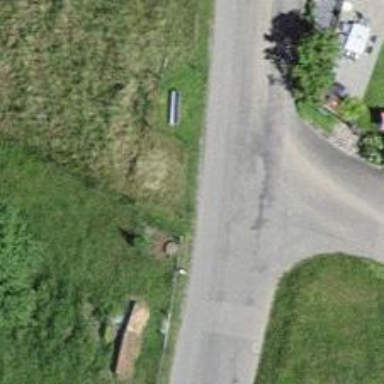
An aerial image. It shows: Bench.